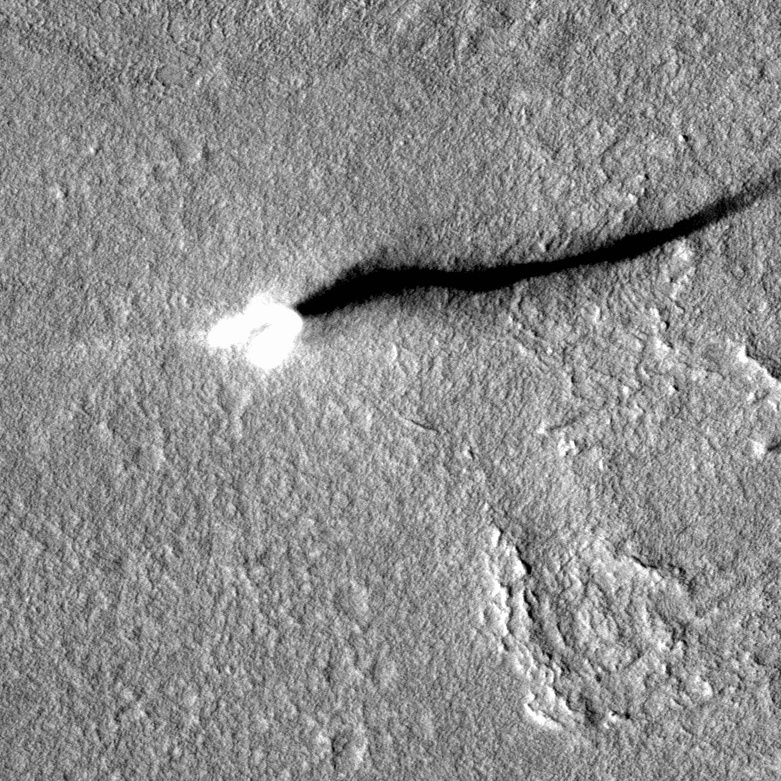
Label: dustdevil